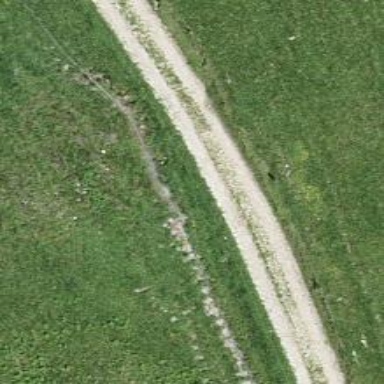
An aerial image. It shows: Track with grade 2 gravel surface.